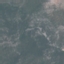
Land use / land cover class: HerbaceousVegetation